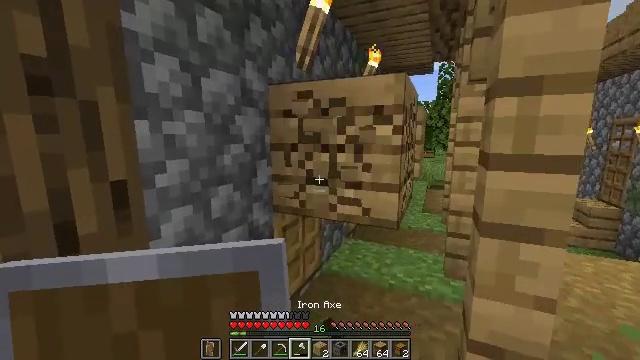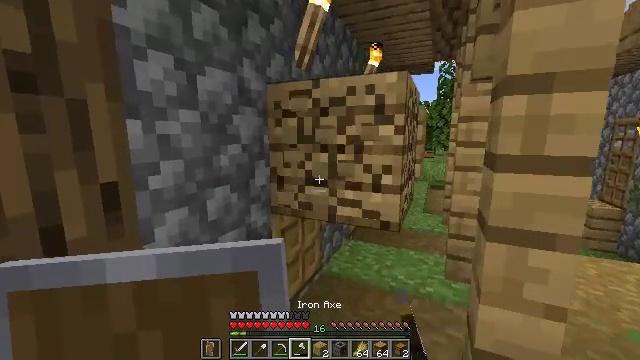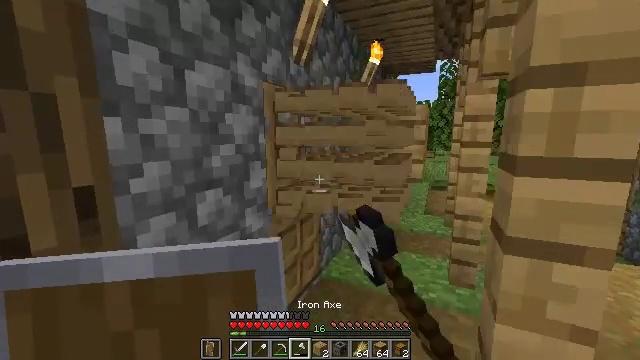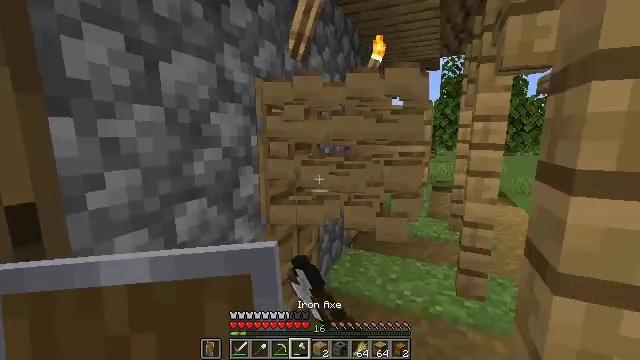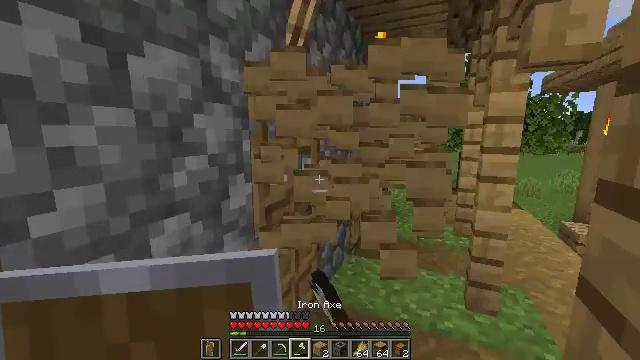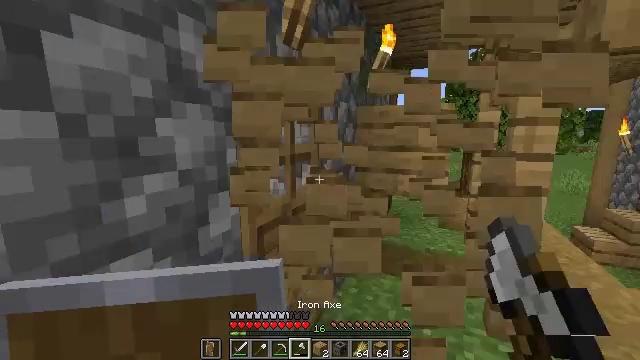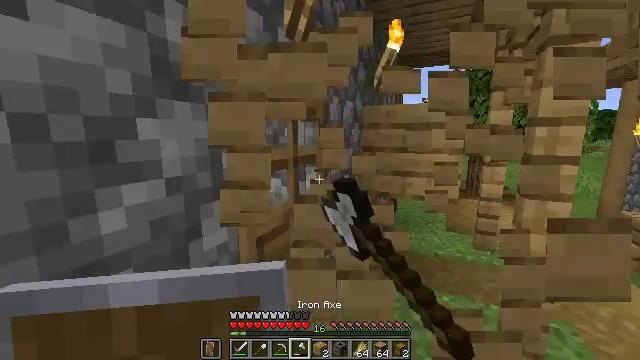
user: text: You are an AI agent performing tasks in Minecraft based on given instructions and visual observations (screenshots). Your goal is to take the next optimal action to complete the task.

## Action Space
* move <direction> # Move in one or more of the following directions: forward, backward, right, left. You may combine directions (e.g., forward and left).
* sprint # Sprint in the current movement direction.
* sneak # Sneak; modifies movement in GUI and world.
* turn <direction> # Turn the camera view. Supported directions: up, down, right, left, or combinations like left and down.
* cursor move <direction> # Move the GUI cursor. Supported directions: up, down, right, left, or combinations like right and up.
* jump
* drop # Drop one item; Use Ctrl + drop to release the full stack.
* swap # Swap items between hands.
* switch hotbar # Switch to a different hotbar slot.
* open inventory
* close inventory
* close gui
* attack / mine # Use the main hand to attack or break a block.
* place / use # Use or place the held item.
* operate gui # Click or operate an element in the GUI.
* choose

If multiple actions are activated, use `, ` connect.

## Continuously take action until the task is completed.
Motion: motion action
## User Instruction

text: Break the existing planks.
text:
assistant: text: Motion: move forward, attack / mine
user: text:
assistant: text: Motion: move forward, attack / mine
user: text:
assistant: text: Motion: move forward, attack / mine
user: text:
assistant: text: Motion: move forward, attack / mine
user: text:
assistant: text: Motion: move forward, attack / mine
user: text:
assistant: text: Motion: move forward
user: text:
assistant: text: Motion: no_op